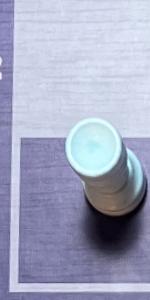
Label: Rook_White